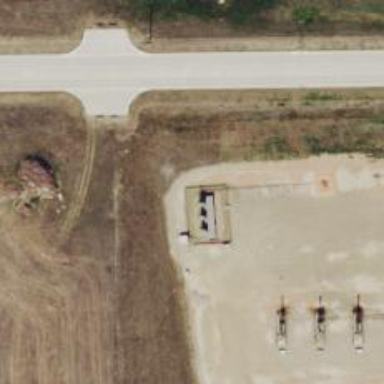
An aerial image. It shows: Storage tank with man-made structure.